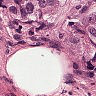
Metastatic tissue present: yes